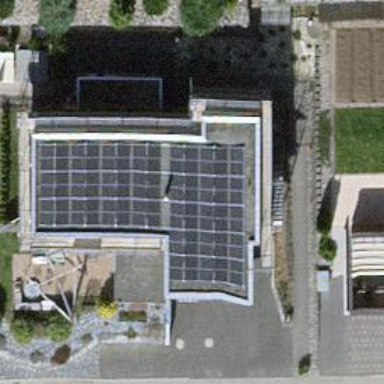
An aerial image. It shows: Solar power generator using photovoltaic panels.